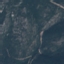
Land use / land cover: HerbaceousVegetation